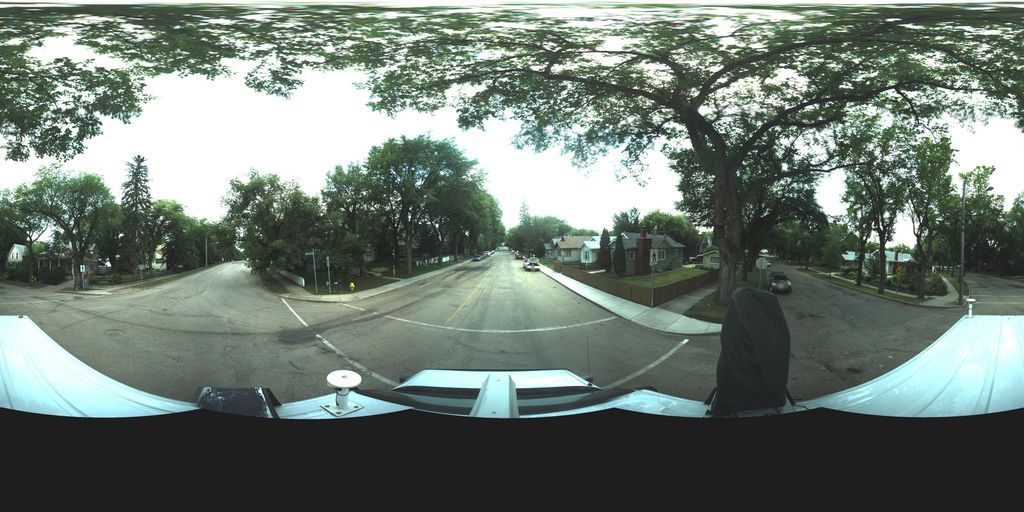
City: saskatoon